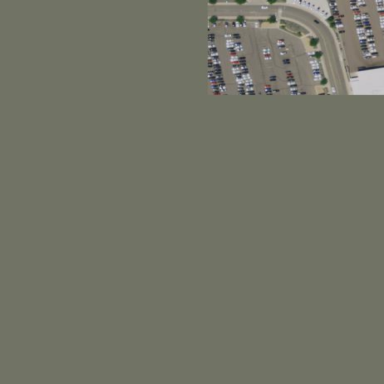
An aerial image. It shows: Building housing car shop.